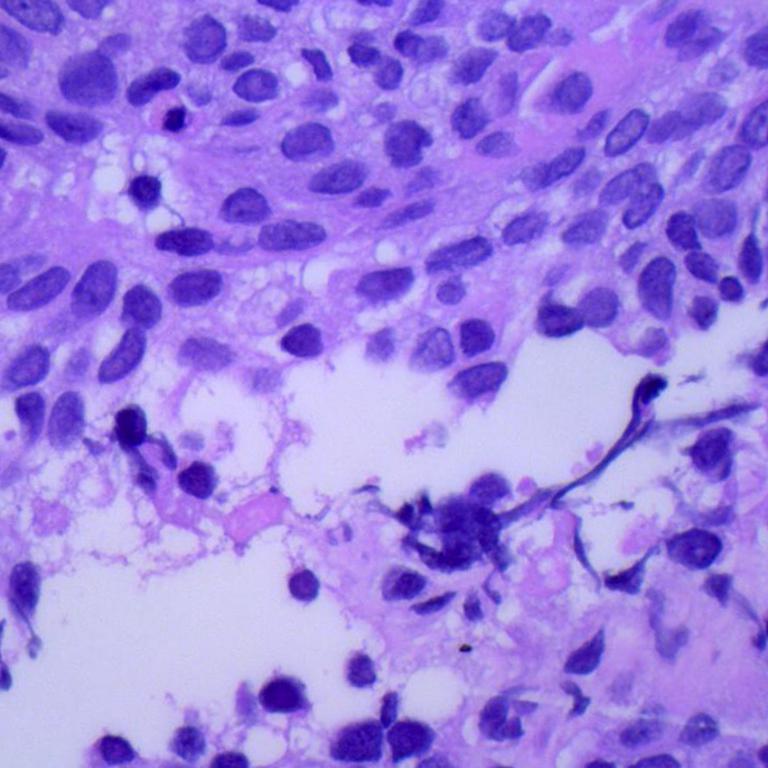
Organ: lung
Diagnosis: squamous carcinomas